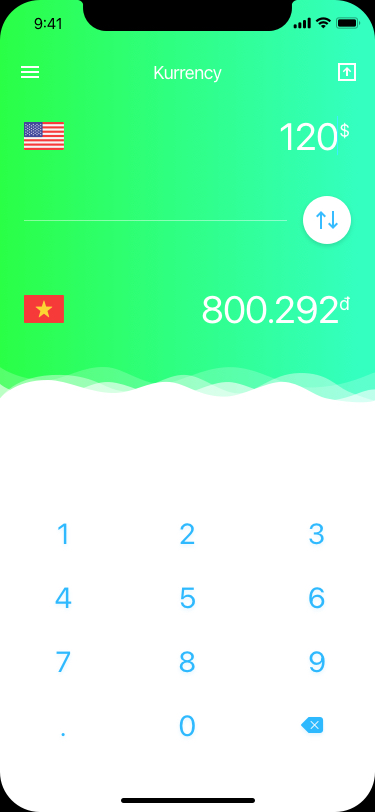
Text in this UI design:
120
$
800.292
đ
Kurrency
3
6
9
2
5
8
0
1
4
7
.